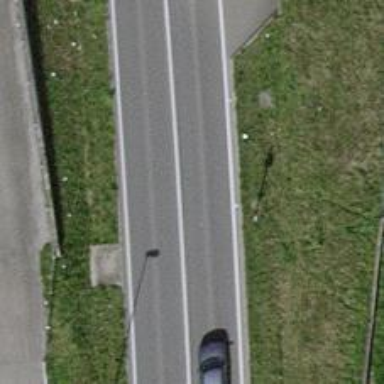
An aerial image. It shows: Secondary road with asphalt surface and no sidewalks.